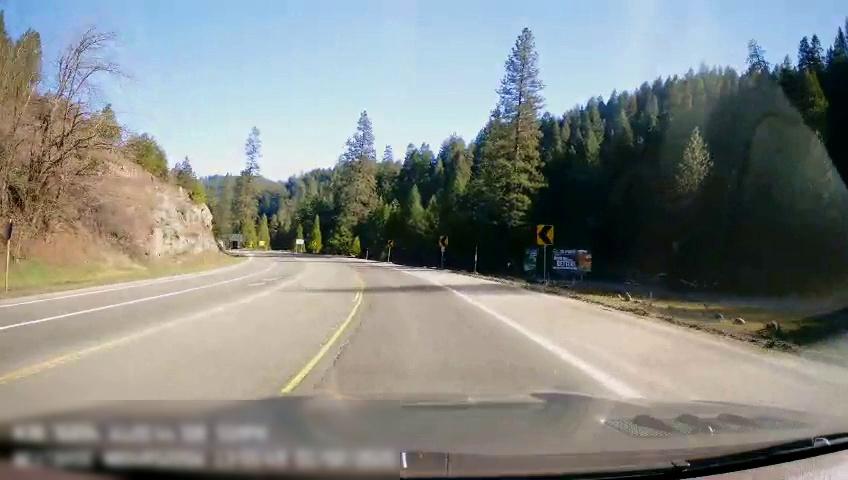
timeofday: Day
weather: Sunny
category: Drivable Space
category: Lanes | Alternate Lane
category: Lanes | Opposite Lane
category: Lanes | Opposite Lane
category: Lanes | Current Lane
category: Lanes | Opposite Lane
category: Traffic | Signs
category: Traffic | Signs